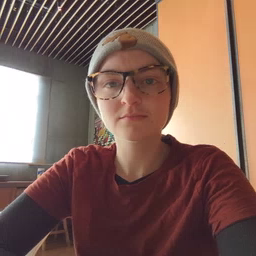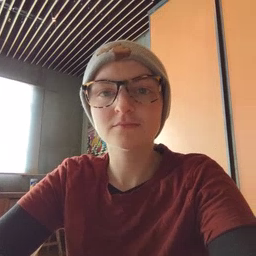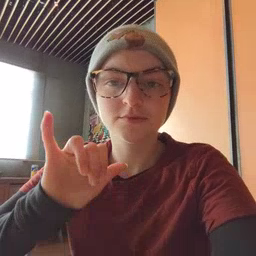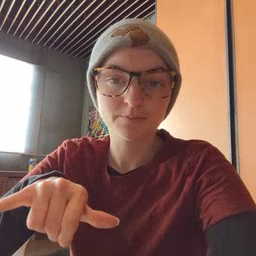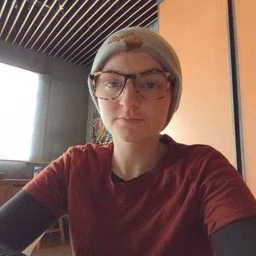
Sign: that